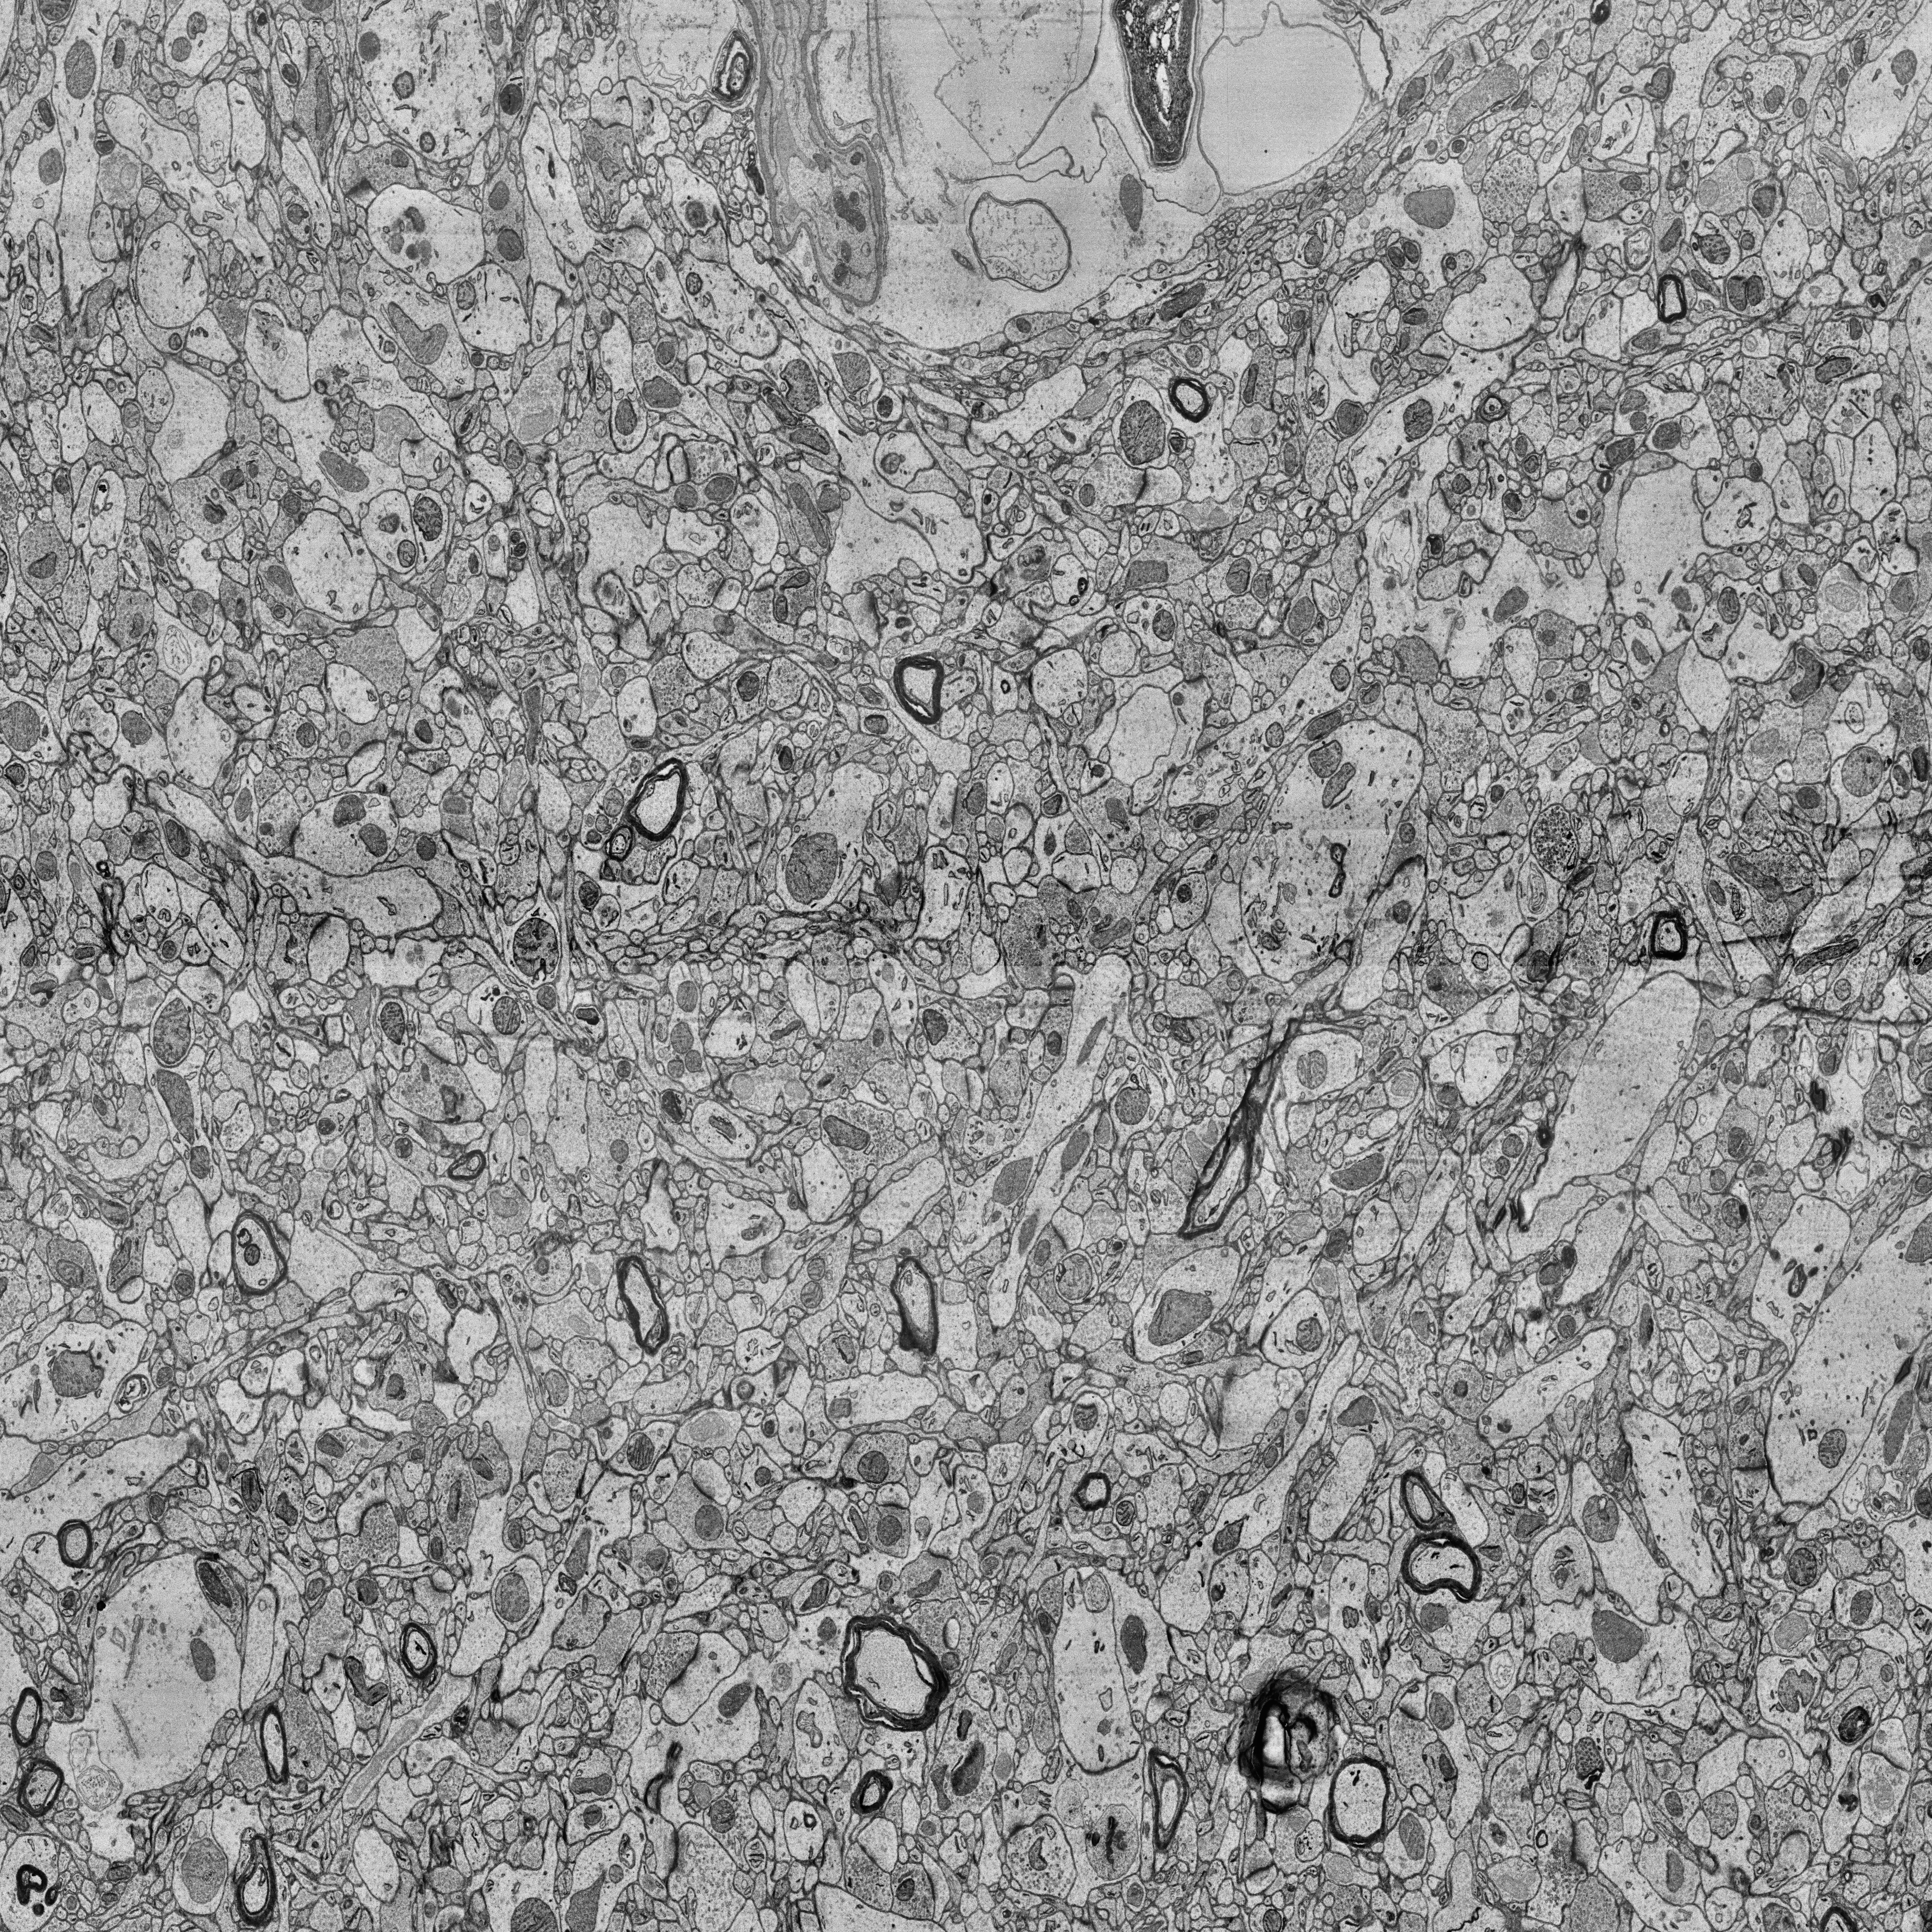
Electron microscopy slice of human cortex tissue
Slice depth (z): 45
Mitochondria instances in slice: 513